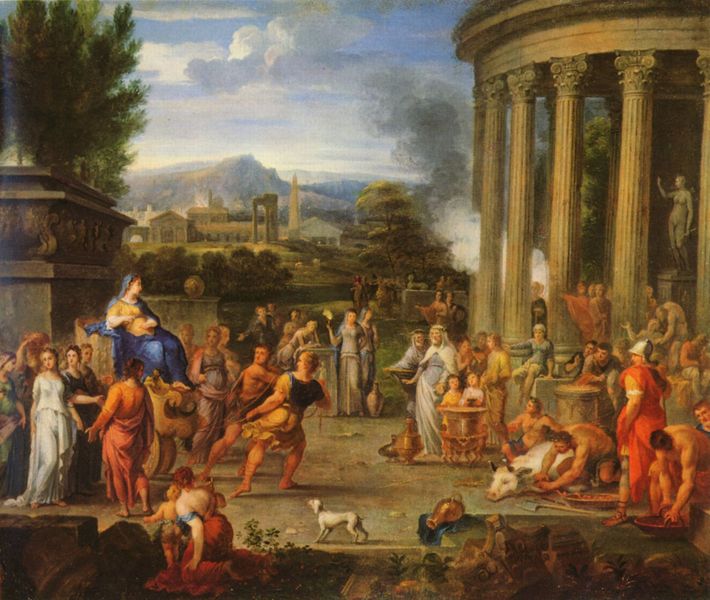
Titel: Kleobis und Biton
Künstler: Nicolas Pierre Loir
Standort: Budapest
Institution: Szépmüvészeti Múzeum
Schlagwörter: akt, baum, berg, blau, felsen, feuer, gemälde, gruppe, himmel, kampf, laub, mann, nackt, schatten, weiß, wolken, bäume, frauen, gelb, grün, landschaft, menschen, ocker, stadt, braun, busen, frau, grau, hintergrund, kleid, licht, männer, orange, rücken, stuhl, szene, säule, säulen, gebäude, gras, haus, hund, rot, tier, tiere, wolke, malerei, menge, ornament, gelage, architektur, historie, stein, steine, öl, erde, horizont, häuser, hügel, weite, busch, büsche, kirche, qualm, rauch, boden, gewand, tücher, gewänder, kind, personen, prinzessin, genre, kinder, rund, szenerie, turm, kanneliert, krug, skulptur, statue, vase, bewölkt, brüste, sitz, italien, ort, berge, gebirge, gipfel, dorf, mauer, kuh, rind, platz, soldaten, thron, muskeln, plastik, komposit, ruine, gefäß, lamm, schwein, antike, flamme, soldat, ruinen, helm, göttin, altar, arkaden, kapitelle, rom, kapitell, fries, römer, sims, gesims, jesus, ionisch, antik, götter, krieger, obelisk, griechenland, audienz, menschengruppe, olympia, tempel, herrscherin, königin, monopteros, opfer, pavillon, rundtempel, tholos, streitwagen, maria, ochse, stier, turban, mausoleum, sklaven, gewölk, antikisch, standbild, kessel, schäfte, bäuem, säulenschaft, taufbecken, rotonde, blaue, verurteilung, faruen, opfern, korinthische säule, heiden, janus, korithisch, götterbild, janustempel, marriea